Question: I am trying to update my application , but after uploading the binary , Itunes connect sends me this email :
> Dear Developer, Thank you for your
recent binary submission for "MY APP"
to the App Store. Unfortunately we
discovered an issue with your binary
that you will need to correct in order
for your application to proceed to the
review stage. The specific issue is
outlined below: Invalid Signature -
Make sure you have signed your
application with a distribution
certificate, not an ad hoc certificate
or a development certificate. Verify
that the code signing settings in
Xcode are correct at the target level
(which override any values at the
project level). Additionally, make
sure the bundle you are uploading was
built using a Release target in Xcode,
not a Simulator target. If you are
certain your code signing settings are
correct, choose "Clean All" in Xcode,
delete the "build" directory in the
Finder, and rebuild your release
target. Once you have corrected the
issue, please return to the
application's version details page in
the iTunes Connect Manage Your
Applications module and click on the
Ready to Submit Binary button. This
will take you through the binary
submission flow and return your
application version status to Waiting
for Upload. You can then use
Application Loader to upload your new
binary. If any other issues are found
with your submission you will be
contacted. Thanks, The iTunes
Connect Team

I am sure that my binary signed application with a distribution certificate NOT AD HOC !!!
what is your suggestion to solve this problem ! I NEVER HAD THIS PROBLEM !!!!!
I download the app distribution CER again but nothing change ! I have 6 apps on app store and never faced with this
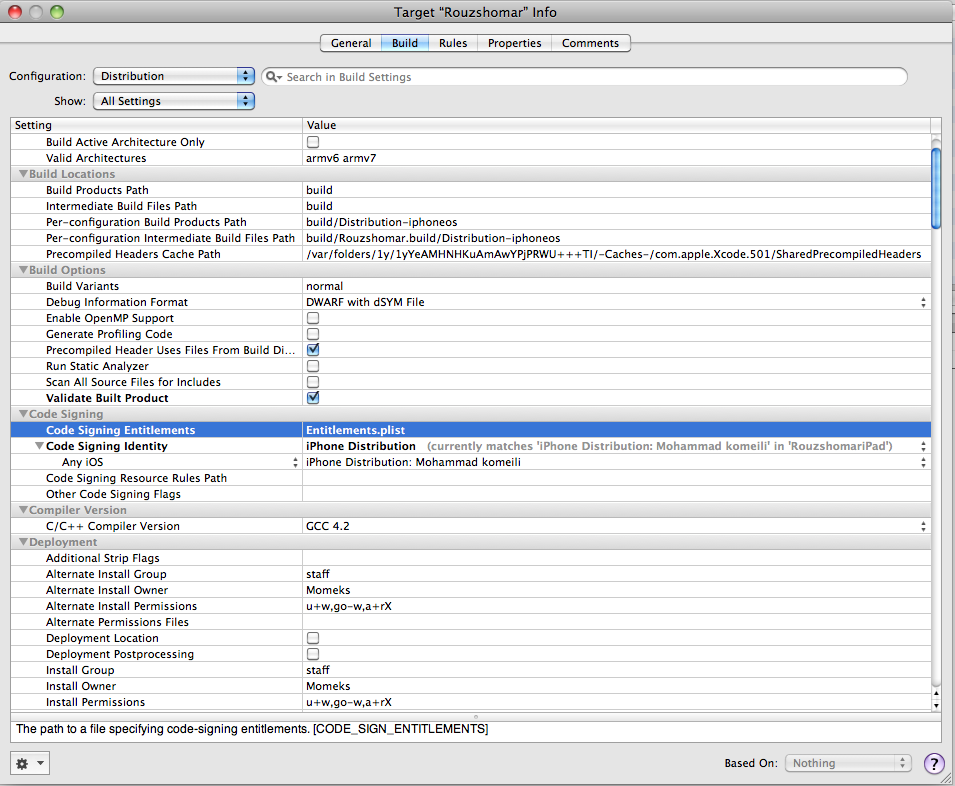
Answer: Note that this QA is incredibly old. Apple have largely ameliorated this problem. Enjoy.
---
99 times out of 100, here is the problem:
### Select "TARGETS", not "PROJECT"
Click on the name of your project at the Top Left of the main XCode6 window. (ie, just above where it probably says "Classes".)

Look at the large area which opens. Carefully look at the WHITE COLUMN ONTHE LEFT.
Choose "TARGETS" ... rather than "PROJECT"
, correctly set your certificate to the 3rd party Mac Developer cert.